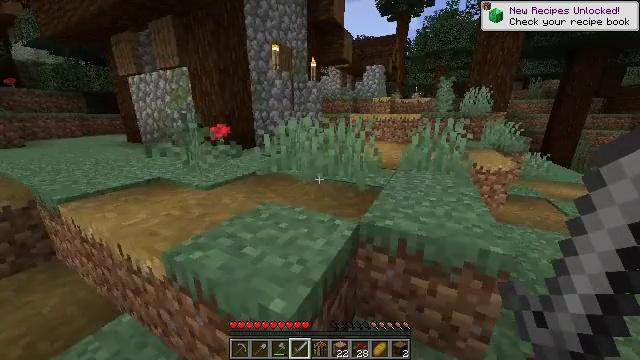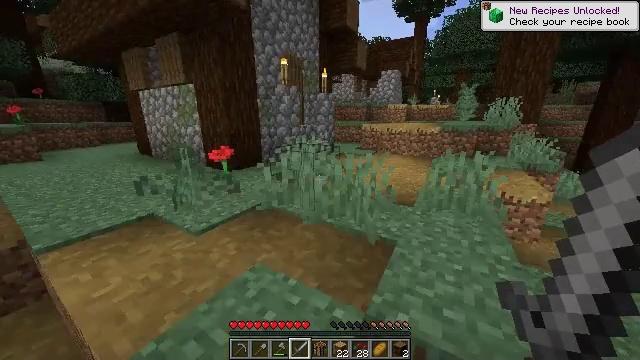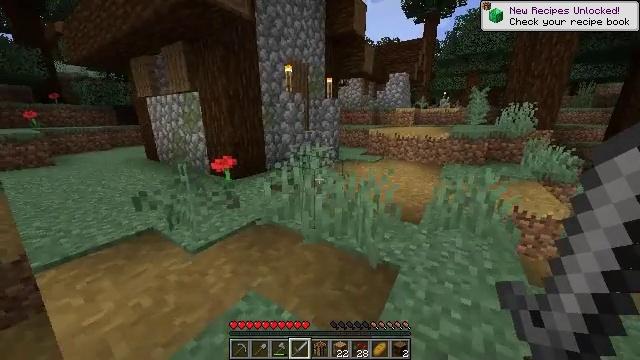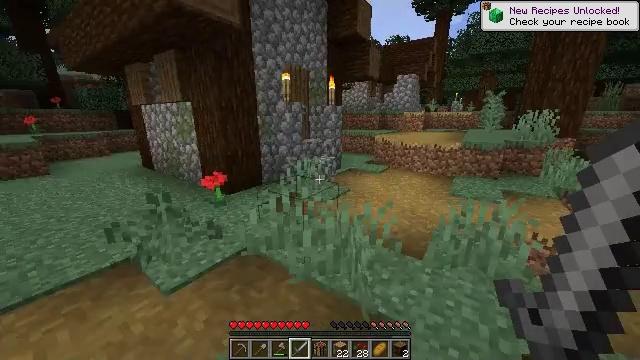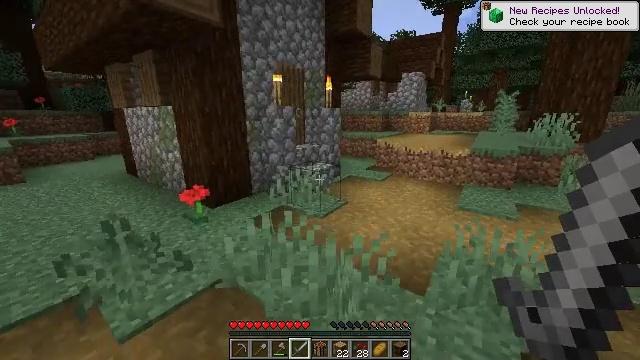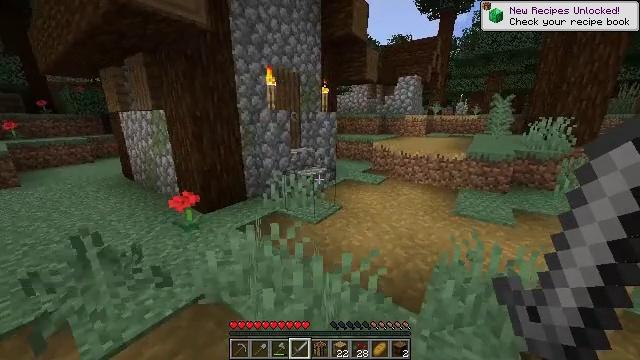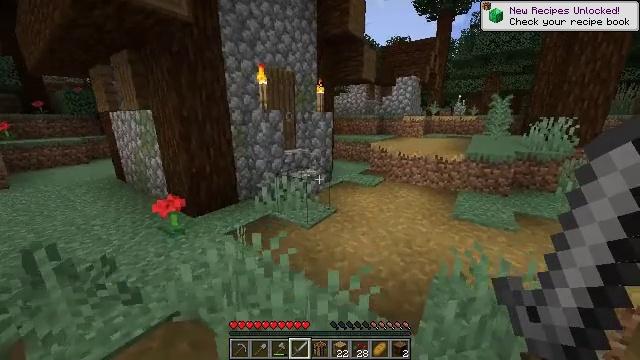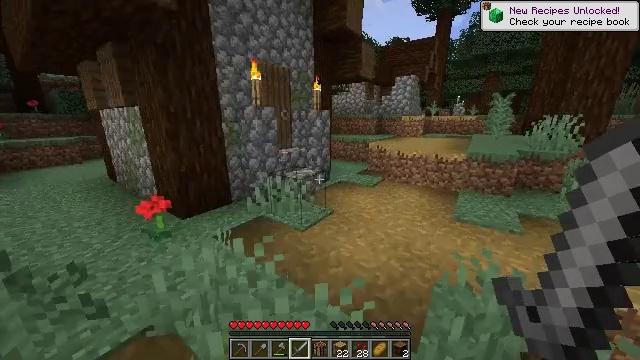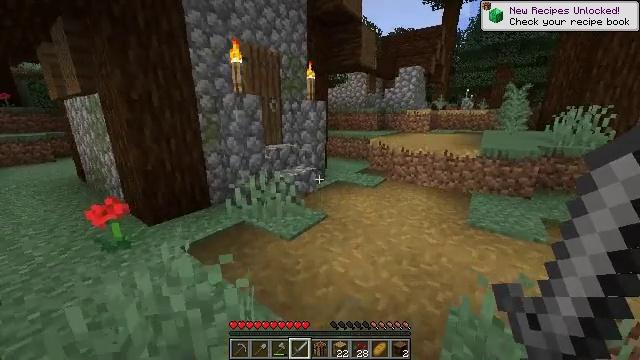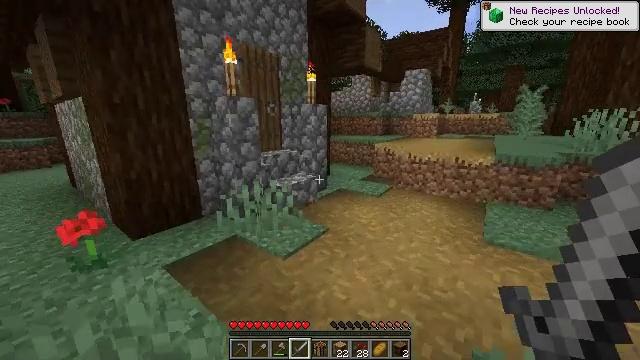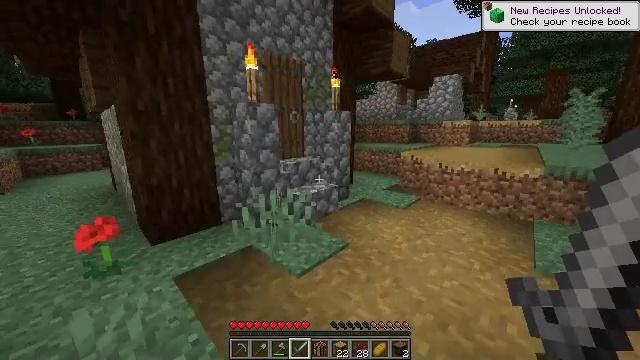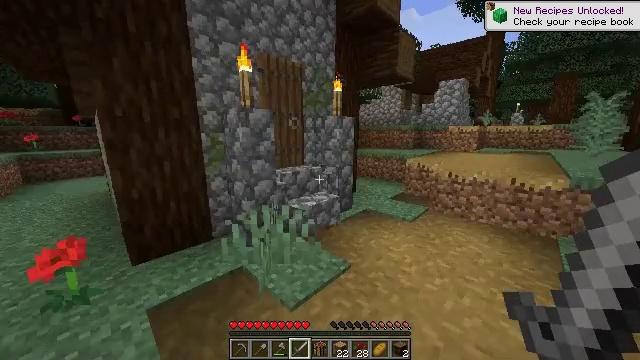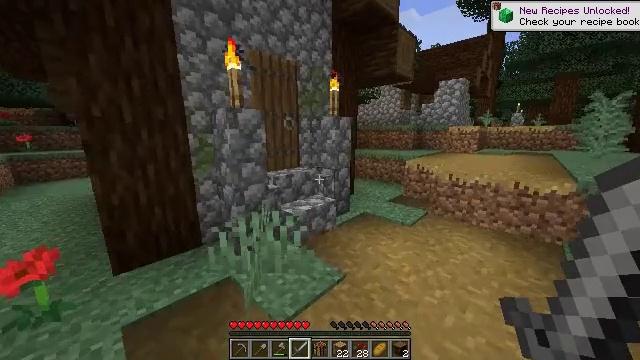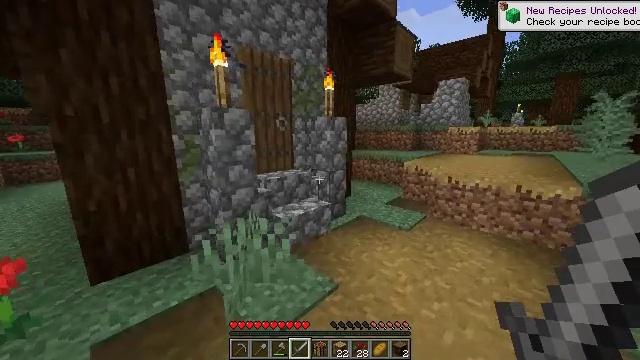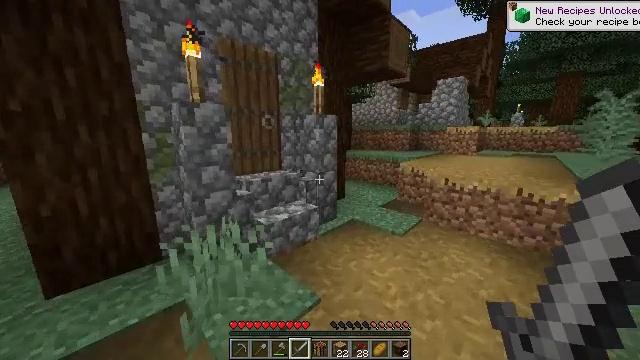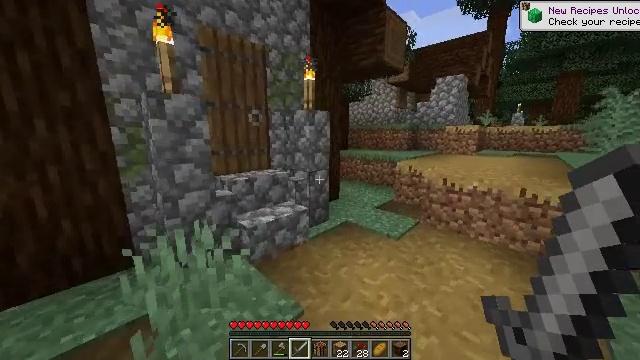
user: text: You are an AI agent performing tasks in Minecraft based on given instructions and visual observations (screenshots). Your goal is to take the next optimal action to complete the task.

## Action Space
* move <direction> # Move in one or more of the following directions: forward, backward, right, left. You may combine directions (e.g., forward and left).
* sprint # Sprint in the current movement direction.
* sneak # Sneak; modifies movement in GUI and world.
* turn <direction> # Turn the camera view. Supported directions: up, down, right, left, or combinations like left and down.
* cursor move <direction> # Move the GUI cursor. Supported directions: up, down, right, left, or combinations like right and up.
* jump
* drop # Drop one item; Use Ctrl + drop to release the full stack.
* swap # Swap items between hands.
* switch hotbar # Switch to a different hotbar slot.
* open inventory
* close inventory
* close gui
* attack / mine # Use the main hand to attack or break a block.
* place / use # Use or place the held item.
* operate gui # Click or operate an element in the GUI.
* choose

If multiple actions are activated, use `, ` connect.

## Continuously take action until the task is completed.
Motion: motion action
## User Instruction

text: Break the blue bed to move it.
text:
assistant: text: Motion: move forward, sprint, turn left, jump
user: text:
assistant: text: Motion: move forward, sprint, turn left, jump
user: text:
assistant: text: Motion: move forward, sprint, turn left
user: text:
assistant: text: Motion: move forward, sprint
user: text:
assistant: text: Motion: move forward, sprint
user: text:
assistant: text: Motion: move forward, sprint
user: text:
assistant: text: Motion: move forward, sprint
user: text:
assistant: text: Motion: move forward, sprint
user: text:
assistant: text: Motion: move forward, sprint, turn left and up
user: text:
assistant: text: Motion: move forward, sprint, turn left and up
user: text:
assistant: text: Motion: move forward, sprint, turn left and up
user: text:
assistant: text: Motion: move forward and move right, sprint
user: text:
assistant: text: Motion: move forward and move right, sprint
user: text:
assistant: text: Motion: move forward and move right, sprint
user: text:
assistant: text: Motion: move forward, sprint
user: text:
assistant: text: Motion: move forward, sprint
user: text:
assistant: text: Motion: move forward, sprint, turn left and up
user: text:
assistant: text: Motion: move forward, sprint, turn left and up
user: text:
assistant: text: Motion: move forward, sprint, turn left and up
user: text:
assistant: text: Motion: turn left and up
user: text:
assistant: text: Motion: turn left and up
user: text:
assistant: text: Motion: turn left, use / place
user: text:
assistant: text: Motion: use / place
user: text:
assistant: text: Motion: move forward, use / place
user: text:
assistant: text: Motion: move forward, use / place
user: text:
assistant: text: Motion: move forward
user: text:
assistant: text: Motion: move forward, turn left and down
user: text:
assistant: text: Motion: move forward, turn down
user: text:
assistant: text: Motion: move forward, turn left and down
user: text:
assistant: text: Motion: move forward, turn down